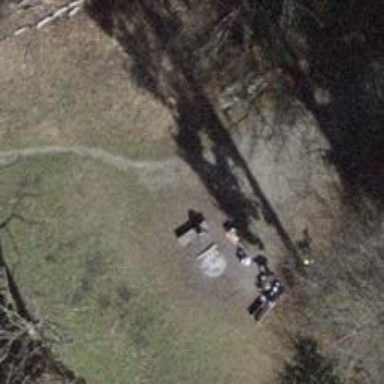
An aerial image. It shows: Bench.